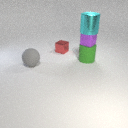
small red metal cube to the right of large gray rubber sphere